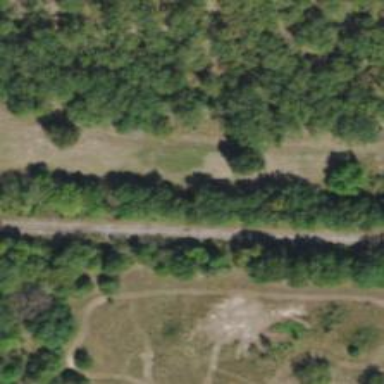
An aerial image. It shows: Disused railway.